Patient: sex M, age 75
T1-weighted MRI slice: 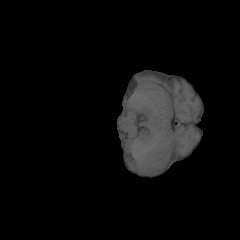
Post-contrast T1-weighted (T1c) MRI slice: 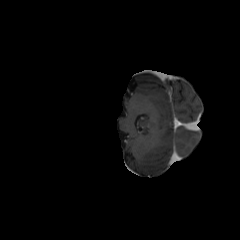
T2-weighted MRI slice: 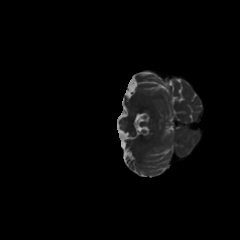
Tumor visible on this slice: no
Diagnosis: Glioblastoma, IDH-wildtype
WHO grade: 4